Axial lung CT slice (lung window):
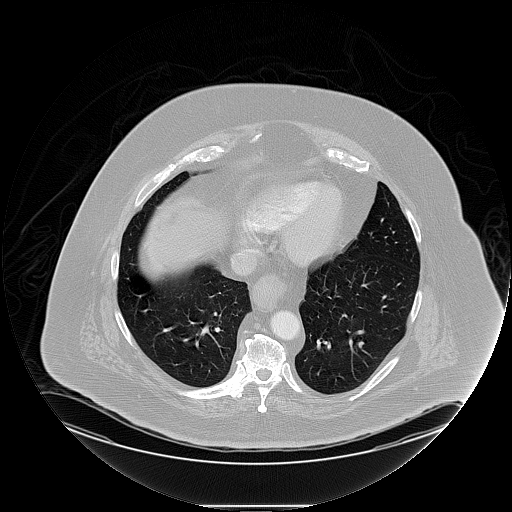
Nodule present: no